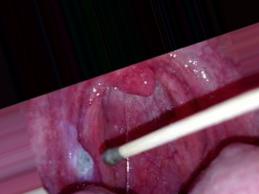
Condition: Mouth Ulcer